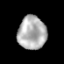
Tissue: prostate
Cell type: Epithelial cells
Senescence score: 0.3555
Nuclear area (px): 922
Mean DAPI intensity: 176.805